Question: I am implementing 'Tag System' with 'Struts'. I have two tables in database,'Blog' and 'Tag' using 'Hibernate' with many to many relationship. I have integrated <URL>,it is inserting like a single value in database.

I haven't experience in javascript. How to separate values in textfield and send this values to server side to insert in database?
'create.jsp'
'''
<s:form action="execCreate">
<div class="form-group">
<s:label for="title" key="global.title" />
<s:textfield cssClass="form-control" key="blog.title"
name="blog.title" id="title" />
</div>
<div>
<s:textarea id="wysihtml5-editor" cssStyle="height:400px" name="blog.description"
key="blog.description" placeholder="Enter Description..."/>
</div>
<div class="taginput">
<s:label for="tag" value="Tag"/>
<s:textfield cssClass="form-control" key="tag.name" cssStyle="height:50px;"
name="tag.name" id="tag" />
</div>
<s:submit type="button" cssClass="btn btn-primary" key="global.submit"/>
</s:form>
<script>
$('#tag').tagEditor({
autocomplete: {
delay: 0, // show suggestions immediately
clickDelete:true,
position: { collision: 'flip' }, // automatic menu position up/down
placeholder: 'Enter tags ...',
source: function(request, response) {
$.ajax({
url : 'blog/listTag.html',
type : "POST",
data : {
term : request.term
},
dataType : "json",
success : function(jsonResponse) {
response(jsonResponse.tagList);
}
});
},
},
});
</script>
'''
'BlogAction.java'
'''
public String execCreate() {
try {
facade.createBlog(blog,tag);
return "success";
} catch (Exception e) {
logger.error(
Logger.EVENT_FAILURE,
"could not insert blog values, error: *"
+ e.getMessage() + "*");
}
return "input";
}
'''
'BlogService.java'
'''
@Transactional(readOnly = false)
@Override
public void createBlog(Blog blog,Tag tags) {
Blog newBlog = new Blog();
User user = (User) ESAPI.authenticator().getCurrentUser();
Tag tag=new Tag();
String name[]=tags.getName();
for(int i=0; i<name.length; i++){
tag.setName(tags.getName());
tag.setDate(new Date());
em.persist(tag);
em.flush();
}
try {
Set<Tag> listTag = blog.getTag();
listTag.add(tag);
newBlog.setTag(listTag);
newBlog.setTitle(blog.getTitle());
newBlog.setDescription(blog.getDescription());
newBlog.setCreated(new Date());
newBlog.setUser(user);
em.merge(newBlog);
em.flush();
} catch (Exception e) {
logger.error(Logger.EVENT_FAILURE, e.getMessage());
}
logger.info(Logger.SECURITY_SUCCESS, "blog created successfully");
}
'''
.
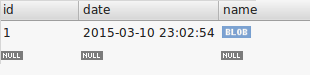
Answer: I solve my problem.I split name(Tag name,type of String) and i create new Tag object for every string comes.I change only BlogService.java.
BlogService.java(updated)
'''
@Transactional(readOnly = false)
@Override
public void createBlog(Blog blog, Tag tags) {
logger.info(Logger.EVENT_SUCCESS, "Trying to add a throwException: "
+ throwException);
Blog newBlog = new Blog();
Set<Tag> listTag = blog.getTag();
String name = tags.getName();
ArrayList aList = new ArrayList(Arrays.asList(name.split(",")));
for (int i = 0; i < aList.size(); i++) {
Tag tag = new Tag();
tag.setName((String) aList.get(i));
tag.setDate(new Date());
listTag.add(tag);
em.persist(tag);
em.flush();
}
try {
newBlog.setTag(listTag);
newBlog.setTitle(blog.getTitle());
newBlog.setDescription(blog.getDescription());
newBlog.setCreated(new Date());
newBlog.setUser(user);
Set<Blog> listBlog = tags.getBlog();
listBlog.add(newBlog);
em.persist(newBlog);
em.flush();
} catch (Exception e) {
logger.error(Logger.EVENT_FAILURE, e.getMessage());
}
logger.info(Logger.SECURITY_SUCCESS,
"Blog updated successfully");
}
'''